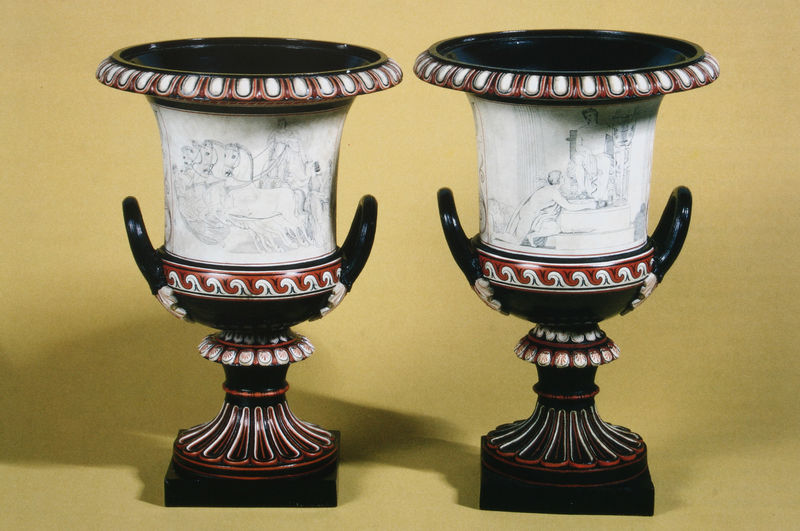
Titel: 2 "atheniensische" Vasen, kraterförmig
Künstler: Friedrich von Gärtner
Standort: Pommersfelden
Institution: Schloß Weißenstein, Sammlung Schönborn-Wiesentheid
Schlagwörter: gott, mann, schatten, weiß, gelb, braun, frau, getränk, grau, hintergrund, schmuck, schwarz, säule, zeichnung, rot, beige, muster, ornament, kragen, sockel, tod, innen, klassizismus, paar, pferd, pferde, rund, amphoren, henkel, keramik, krug, vase, welle, wellen, zwei, linien, kutsche, füsse, rand, wagen, treppe, könig, thron, bordüre, glanz, dekor, verzierung, vasen, foto, fotografie, photographie, antike, fuss, gefäss, porzellan, scharz, knien, herrscher, kunst, mythologie, gefässe, ritter, schimmel, rom, photo, china, römer, griffe, triumph, öffnung, krüge, farbfoto, antik, griechisch, griechenland, gärtner, historismus, ereignis, pokal, streitwagen, bemalung, bote, szenen, laufender hund, glasur, aufnahme, römisch, mäander, quadriga, laufend, zeichnungen, exedra, nachricht, pokale, ampore, eingraviert, krater, urnen, überbringer, 19. jahrhundert, 2, throin, üvasen, rwellen, arts and crofts